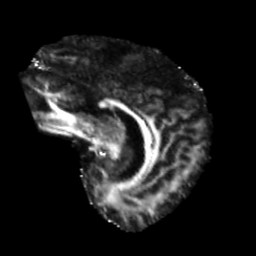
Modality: FA
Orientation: sagittal
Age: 43
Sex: male
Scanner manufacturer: siemens
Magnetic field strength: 3 T
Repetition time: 5.47 s
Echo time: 0.0854 s